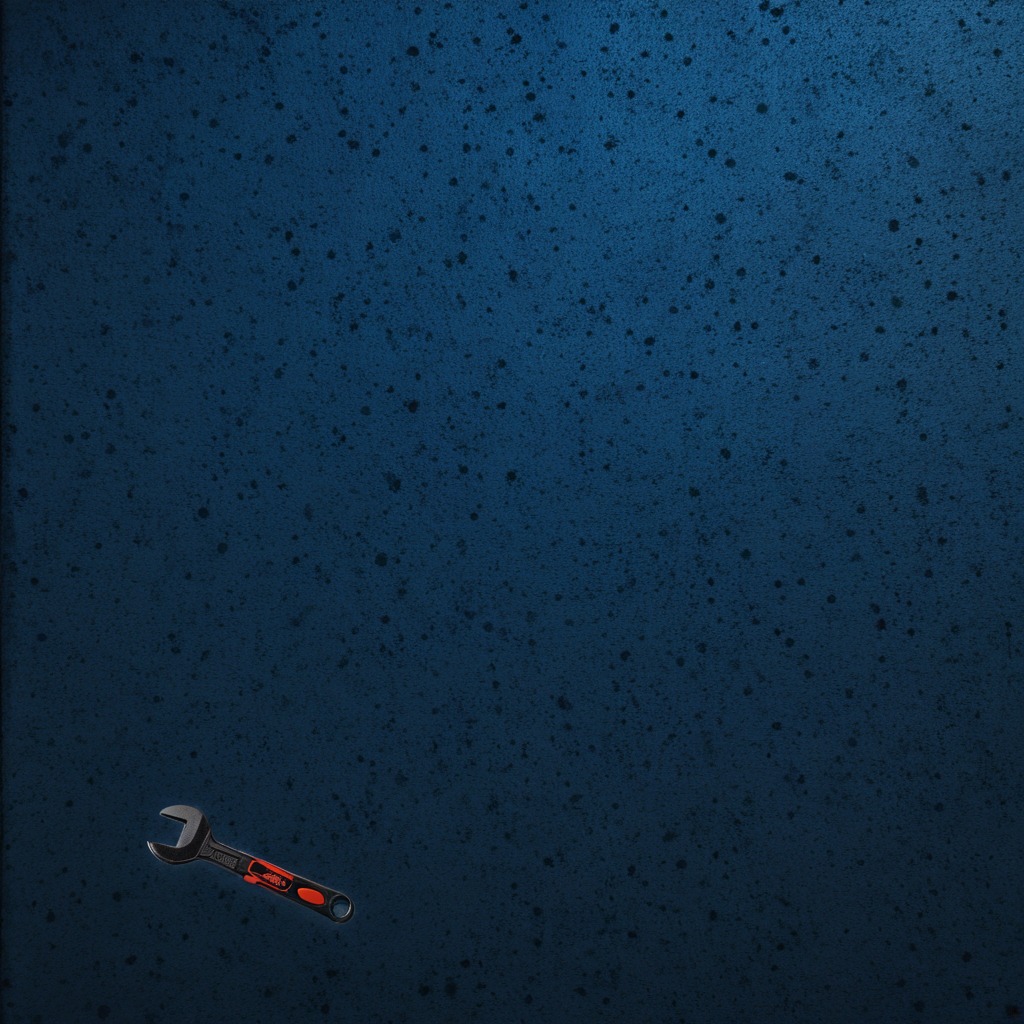
An wrench lying on a clean granite tabletop inside a workshop at night dim ambient light soft shadows worn but beneath the mat.